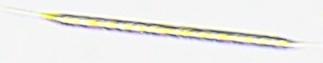
Label: Rhizosolenia